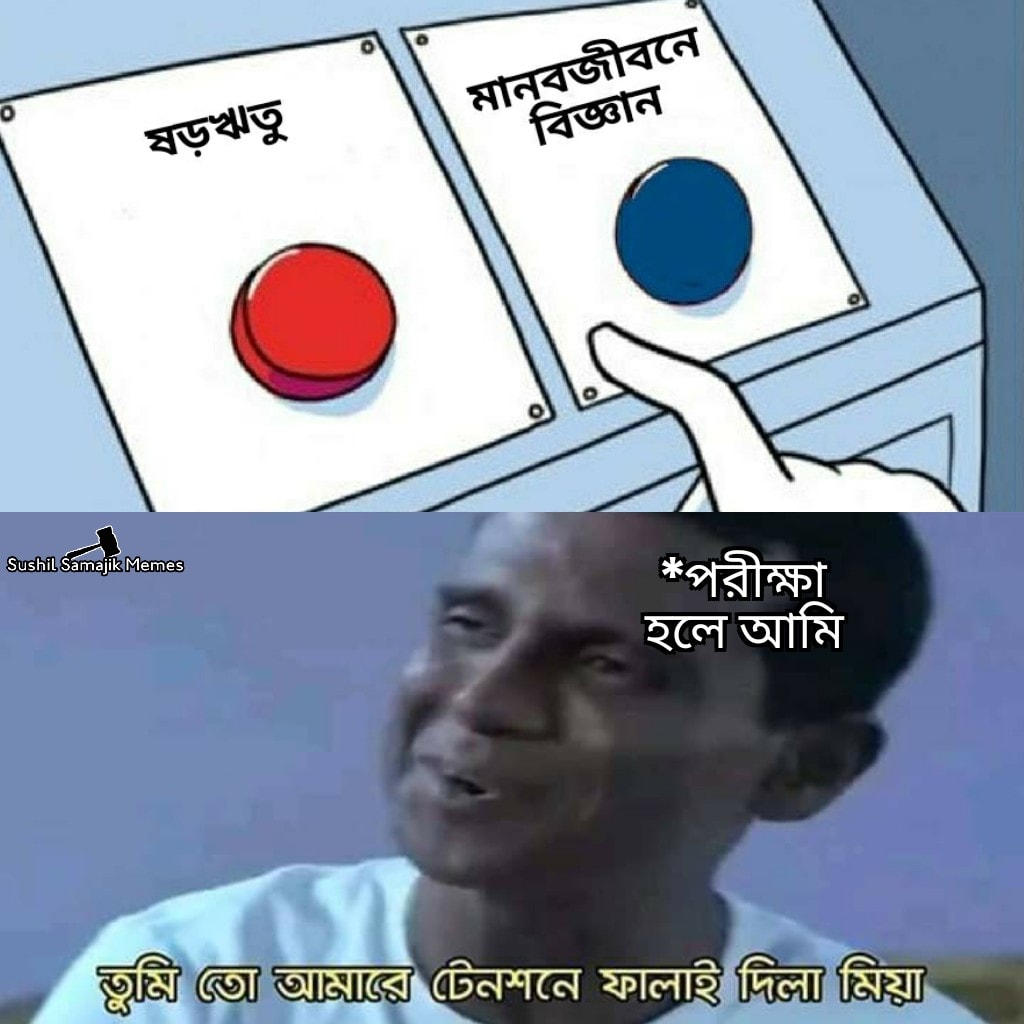
Caption: ষড়ঋতু    মানবজীবনে বিজ্ঞান     *পরীক্ষা হলে আমি     তুমি তো আমারে টেনশনে ফালাই দিলা মিয়া
Label: non-hate